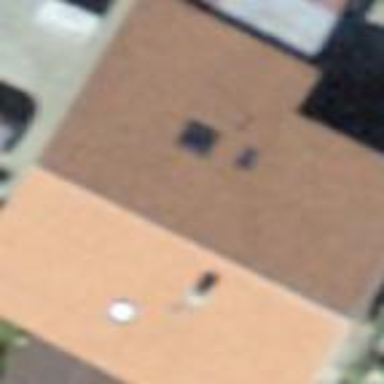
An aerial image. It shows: Residential building.